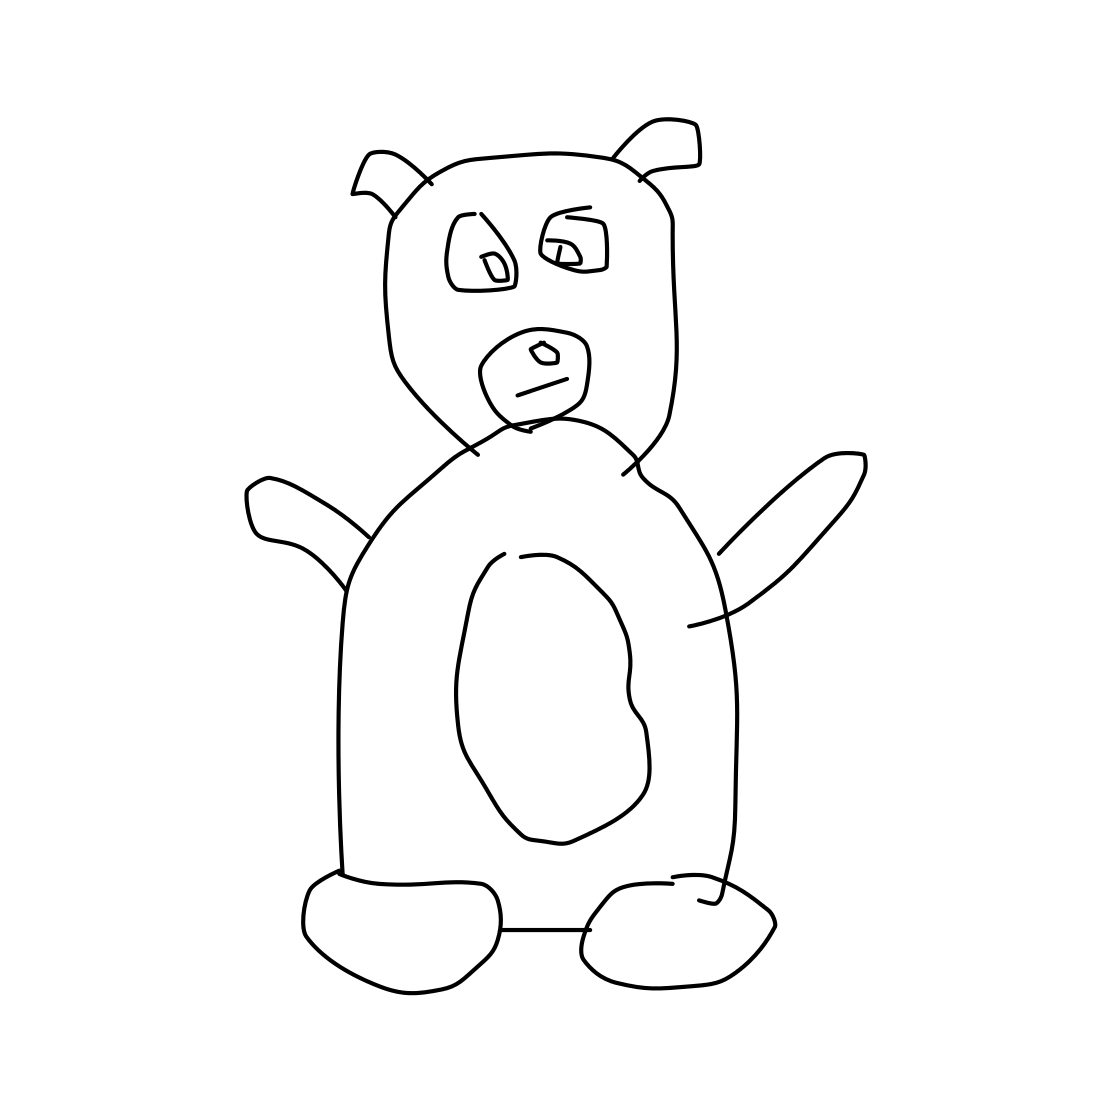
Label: teddy-bear